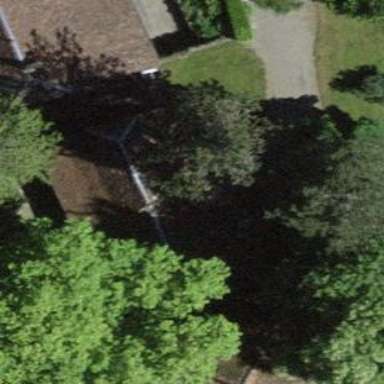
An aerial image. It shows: Barn with half-hipped roof shape.